Question: I have a simple database with two nodes and two relationships between them.

My goal is to execute a Query that will display only the "LIKES" relationship.
The "LIKES" relationship has a property "testprop" and value "TestVal".
When I execute the following query:
'''
MATCH ()-[r]->() WHERE r.testprop="TestVal" RETURN r;
'''
The result in the "Graph" display of the browser is the same as the image above. Displaying all nodes and all relationships.
When I select the "Rows" tab, the result is:
'''
r
testprop TestVal
'''
Why does the "Graph" display in the browser render all Relationships and all Nodes as a result of this query, which returns only a single relationship?
Further more, when you export the result of this query to JSON:
{"":["r"],"data":[{"row":[{"testprop":"TestVal"}],"":{"nodes":[{"id":"4","labels":["Person"],"properties":{"name":"Alice","age":23}},{"id":"5","labels":["Person"],"properties":{"name":"Bruce","age":43}}],"relationships":[{"id":"4","type":"LIKES","startNode":"4","endNode":"5","properties":{"testprop":"TestVal"}}]}}],"stats":{"contains_updates":false,"nodes_created":0,"nodes_deleted":0,"properties_set":0,"relationships_created":0,"relationship_deleted":0,"labels_added":0,"labels_removed":0,"indexes_added":0,"indexes_removed":0,"constraints_added":0,"constraints_removed":0}}
You will notice that there's a separate object for the "" display in the browser, containing the correct results from the query, and a "" object containing I guess everything in the database?
Can someone explain why?
And how to display only the "LIKES" relationship in "Graph" view in the browser?
Thank you!
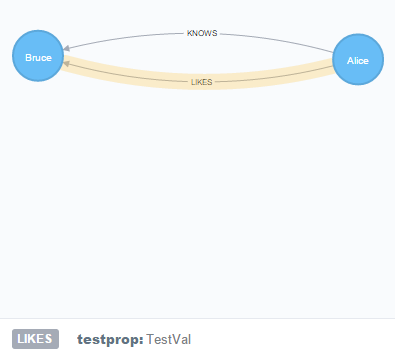
Answer: There is a little option button in the bottom right corner of the visualisation that you can set to to only show your part of the graph :